Interaction volume radius: 10 \u00c5
Interaction volume height: 10 \u00c5
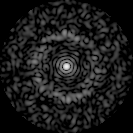
Disorder parameter: 0.8225